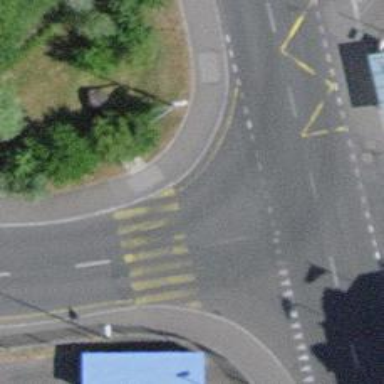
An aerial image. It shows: Asphalt sidewalk along the footway.